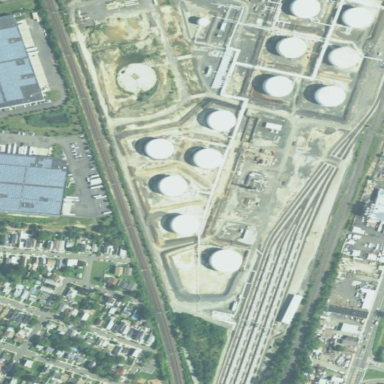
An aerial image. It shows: Industrial area primarily used for oil-related activities.